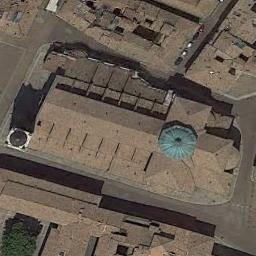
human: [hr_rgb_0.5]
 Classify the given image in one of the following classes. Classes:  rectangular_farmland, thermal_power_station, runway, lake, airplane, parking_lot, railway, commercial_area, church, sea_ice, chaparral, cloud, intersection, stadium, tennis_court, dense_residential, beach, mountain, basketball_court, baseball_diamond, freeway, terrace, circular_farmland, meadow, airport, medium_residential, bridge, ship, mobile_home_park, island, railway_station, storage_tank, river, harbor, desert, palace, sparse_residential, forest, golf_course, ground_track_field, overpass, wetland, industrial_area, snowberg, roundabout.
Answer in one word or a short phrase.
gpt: church